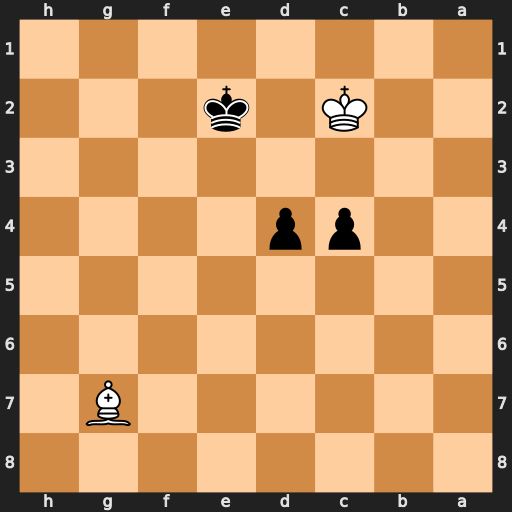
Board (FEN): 8/6B1/8/8/2pp4/8/2K1k3/8
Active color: b
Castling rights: -
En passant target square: -
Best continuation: d3+ Kc3 d2